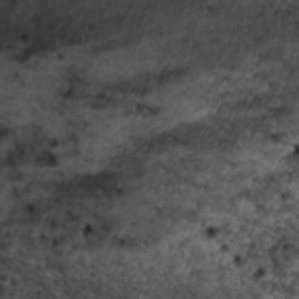
Label: frost